Question: I am trying to create a custom card in flutter that looks like this :

any advice or guidance will be greatly appreciated.
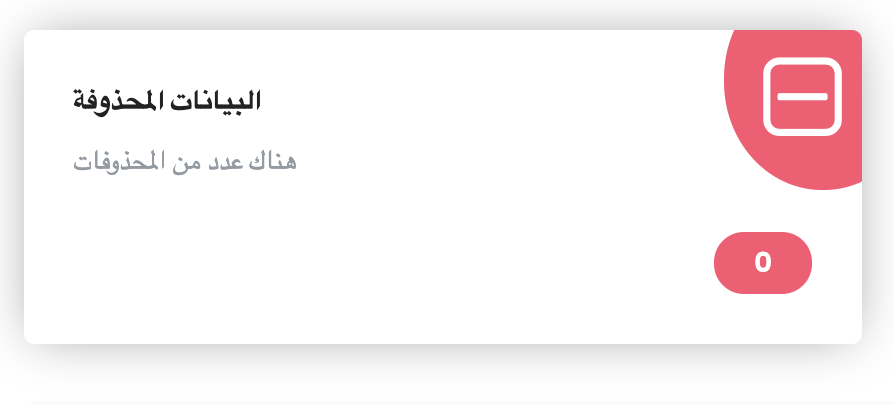
Answer: you should try out this <URL>, it will help you greatly, in the other hand, for the upperright icon you could try Stack widget, the other components can fit in a column, something like:
'''
Card(
child: Stack(
children: [
Positioned(
top: 0,
right: 0,
child: Container(
decoration: BoxDecoration(
gradient: RadialGradient(
colors: [
Colors.red,
Colors.white
],
// Todo: to achive it as you have it in the picture you need to play with the radialgradient, check the oficial documentation for radialgradient and check for center, stops and radius properties of radialgradient
)
),
child: Padding(padding: EdgeInsets.all(10.0), child: Icon(Icons.menu /*Replace it with your icon*/)),
),
),
Padding(
padding: EdgeInsets.all(20.0),
child: Column(
children: <Widget>[
Text("some text"),
Text("some text 2"),
Align(
alignment: Alignment.centerRight,
child: Chip(
label: Text('0'),
),
),
],
),
)
],
),
);
'''
it's not the whole answer, you need to play with sizes, height, width, paddings and margins, good luck